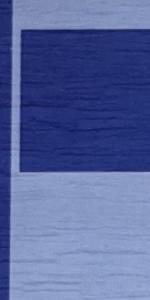
Label: Empty